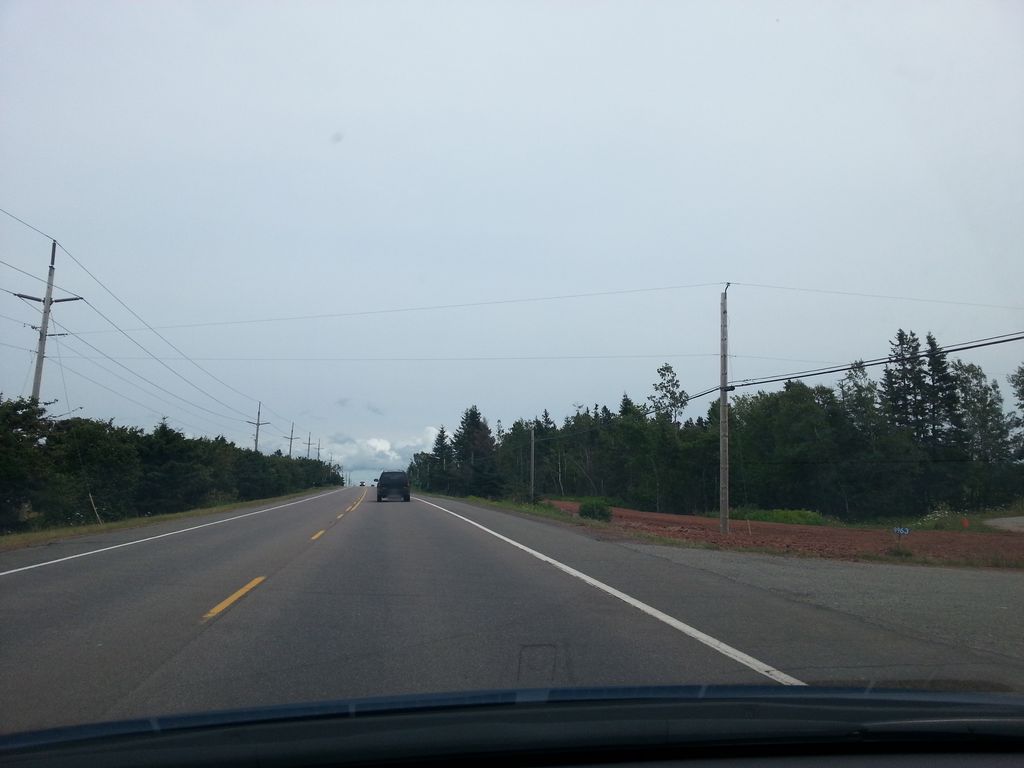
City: charlottetown